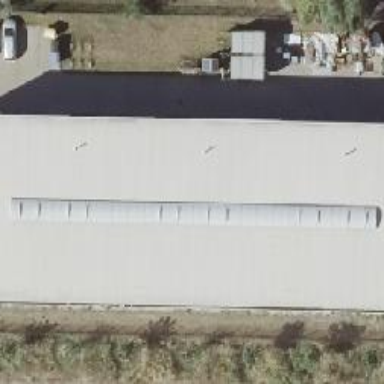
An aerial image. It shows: Industrial building.